Question: I'm using Laravel 5.8, and we're using a web socket with PUSHER in our application. It's broadcast perfectly locally or when I am on HTTP mode. When I update my set up to HTTPS, Broadcasting is no longer works.
'''
Any hints on this ? anyone ?
'''
I've tried
#Client Side
'''
window.Echo = new Echo({
broadcaster: 'pusher',
key: process.env.MIX_PUSHER_APP_KEY,
cluster: process.env.MIX_PUSHER_APP_CLUSTER,
wsHost: window.location.hostname,
encrypted: false,
// wsPort: 6001,
// wssPort: 6001,
disableStats: true,
forceTLS: true,
enabledTransports: ['ws', 'wss']
});
'''
and
#Server Side
'''
'pusher' => [
'driver' => 'pusher',
'key' => env('PUSHER_APP_KEY'),
'secret' => env('PUSHER_APP_SECRET'),
'app_id' => env('PUSHER_APP_ID'),
'options' => [
'cluster' => env('PUSHER_APP_CLUSTER'),
'scheme' => 'http',
'useTLS' => true,
'debug' => true,
'curl_options' => [
CURLOPT_SSL_VERIFYHOST => 0,
CURLOPT_SSL_VERIFYPEER => 0,
CURLOPT_IPRESOLVE => CURL_IPRESOLVE_V4
]
],
],
'''
Same Result! Not working!

It working perfectly on Chrome locally, but firefox
I see this in console
<URL>
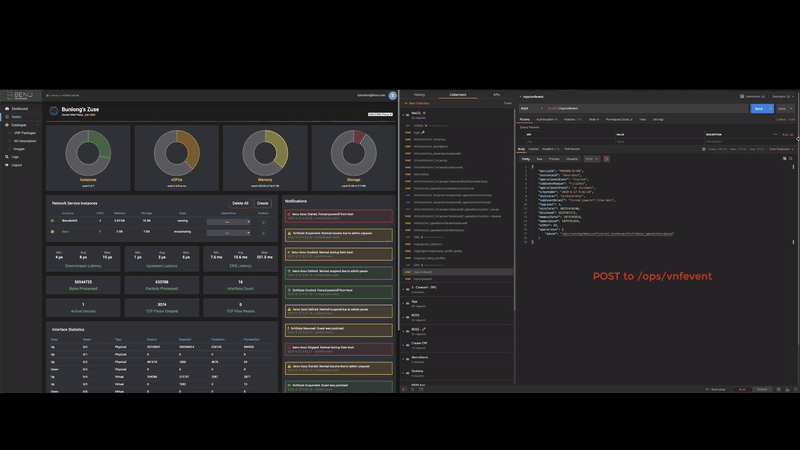
Answer: You are not connecting to the correct port, or the default port is by Echo is not the default you should use for pusher. Define the correct port inside your JavaScript frontend '.env' file. (I don't know your repositories settings, but sometimes you can use a '.env.local' file, for example in a Vue setup).
Pusher seems to use default web ports 80 and 443, as described here: <URL>
After you defined the port inside your '.env', change your JavaScript code:
'''
wsPort: process.env.MIX_PUSHER_WS_PORT,
wssPort: process.env.MIX_PUSHER_WSS_PORT,
'''
Don't forget to rebuild your frontend.